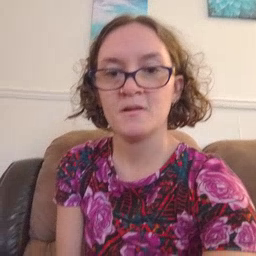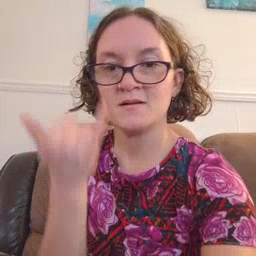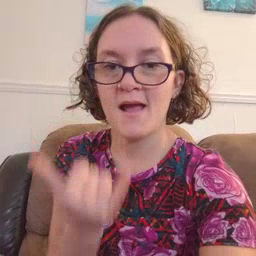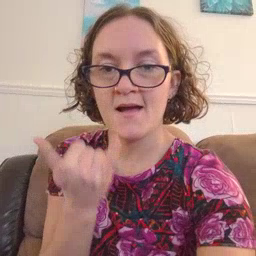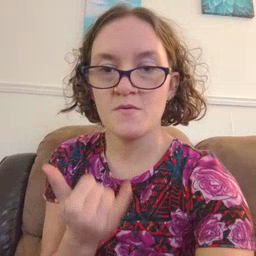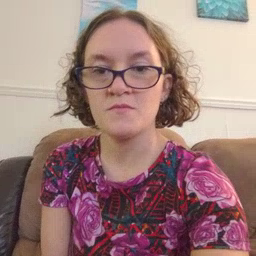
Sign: now